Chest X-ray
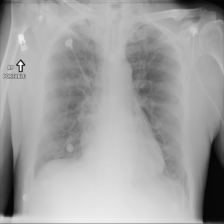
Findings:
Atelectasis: negative
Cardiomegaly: negative
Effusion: positive
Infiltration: negative
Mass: negative
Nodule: negative
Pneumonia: negative
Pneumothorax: negative
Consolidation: negative
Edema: negative
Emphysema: negative
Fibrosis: negative
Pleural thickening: negative
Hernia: negative